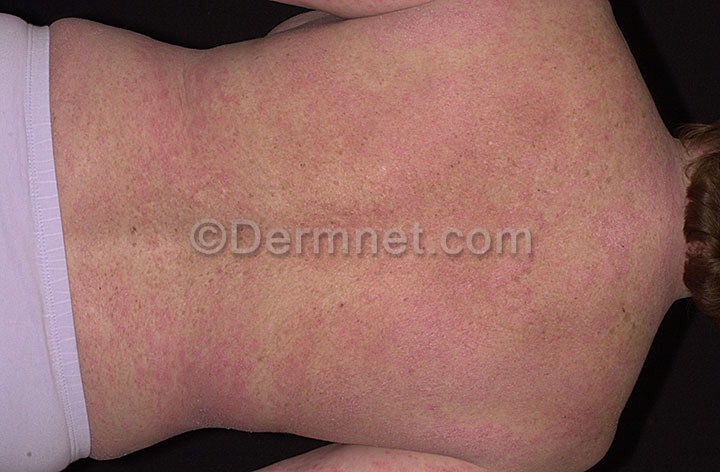
Disease: Eczema Photos